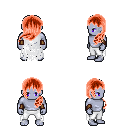
a pixel art fantasy rpg character, male body template, dark elf, purple skin, white tattered cape, white pants, red left-swept hairstyle, cloth bracers, four views (front, back, left, right), 2x2 character sprite sheet, small pixel art, hard edges, no anti-aliasing